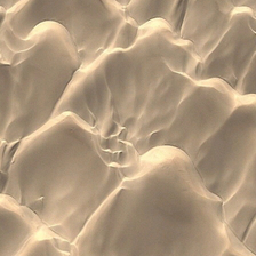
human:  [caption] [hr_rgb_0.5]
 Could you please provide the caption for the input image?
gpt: A dark gray and light gray.

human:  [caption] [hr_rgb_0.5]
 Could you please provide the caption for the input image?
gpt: Dark gray and light grey.

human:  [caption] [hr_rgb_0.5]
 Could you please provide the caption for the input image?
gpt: Dark grey and light grey.

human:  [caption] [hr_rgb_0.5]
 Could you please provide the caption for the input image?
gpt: dark grey and light grey.

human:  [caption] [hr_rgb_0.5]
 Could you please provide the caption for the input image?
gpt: A dark gray and light gray.